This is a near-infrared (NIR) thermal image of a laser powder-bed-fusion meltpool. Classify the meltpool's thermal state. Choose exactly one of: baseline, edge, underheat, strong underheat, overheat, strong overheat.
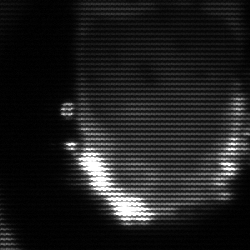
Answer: baseline